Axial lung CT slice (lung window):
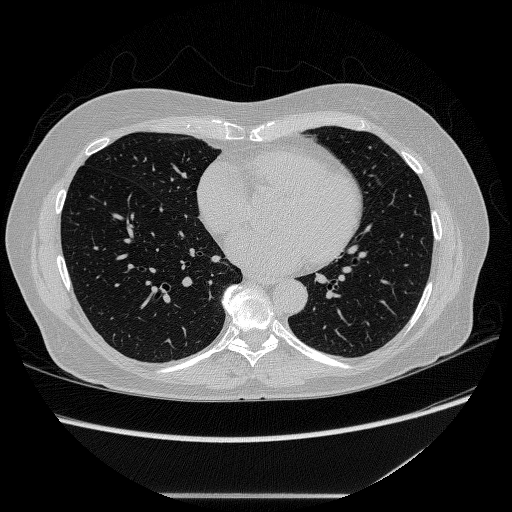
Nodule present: no